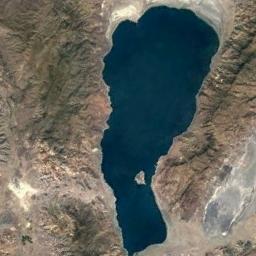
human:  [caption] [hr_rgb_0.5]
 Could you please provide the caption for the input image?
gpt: There are two lakes in the picture .

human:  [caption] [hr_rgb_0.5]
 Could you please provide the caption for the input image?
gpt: The ground is uneven around the lake .

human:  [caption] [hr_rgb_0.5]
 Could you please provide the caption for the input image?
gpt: An irregularly shaped blue lake surrounded by tan mountains .

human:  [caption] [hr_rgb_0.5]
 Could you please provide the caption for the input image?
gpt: The lake lies in a mountainous area and the water is dark blue .

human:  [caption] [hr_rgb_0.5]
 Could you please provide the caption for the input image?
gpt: There are brown bare land around the lake .